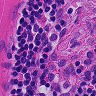
Metastatic tissue present: no